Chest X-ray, AP view. Patient: 10 years old, sex M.
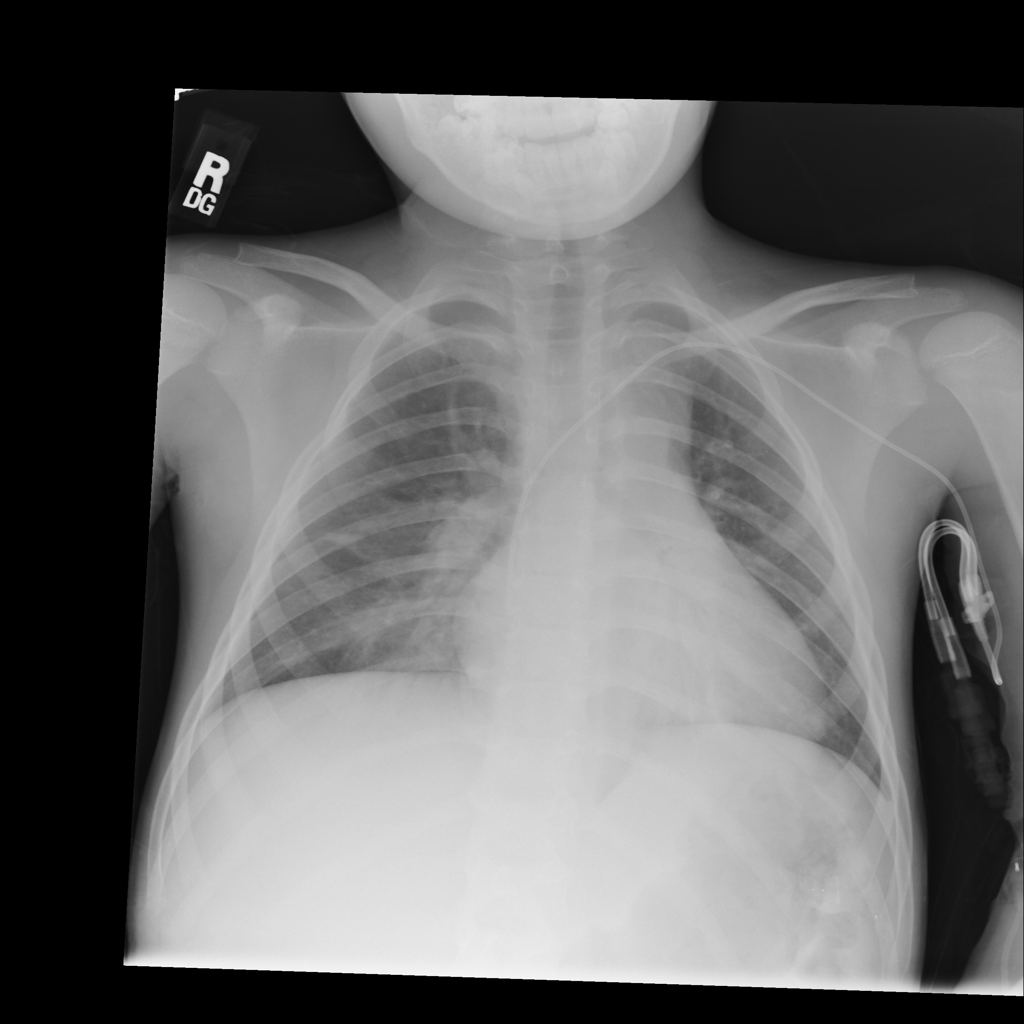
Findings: No Finding